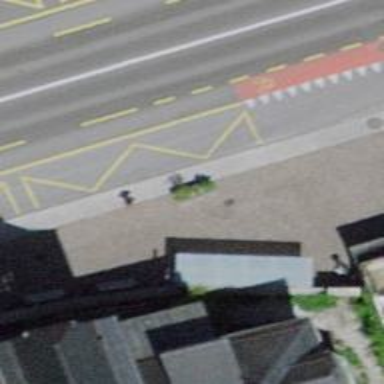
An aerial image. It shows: Bus stop with sheltered platform for public transport.